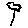
Label: tree